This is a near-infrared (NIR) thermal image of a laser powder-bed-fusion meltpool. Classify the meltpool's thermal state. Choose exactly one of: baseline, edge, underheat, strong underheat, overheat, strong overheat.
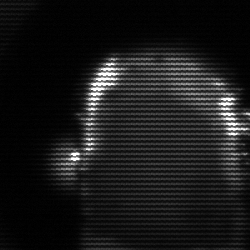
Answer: baseline